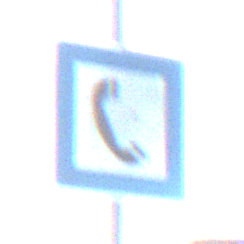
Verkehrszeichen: Fernsprecher
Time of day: SunriseSunset
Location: Outdoor (Beach)
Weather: PartlyCloudy
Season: NotSpecified
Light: Natural